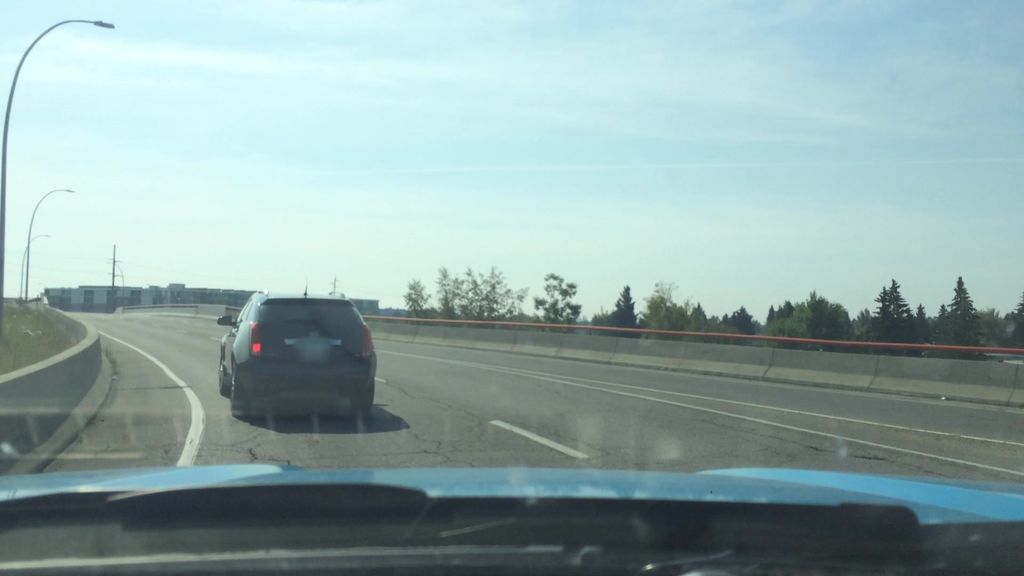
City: calgary